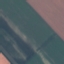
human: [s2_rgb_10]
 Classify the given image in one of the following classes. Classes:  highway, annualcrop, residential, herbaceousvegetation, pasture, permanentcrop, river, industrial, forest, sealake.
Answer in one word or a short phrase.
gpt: AnnualCrop